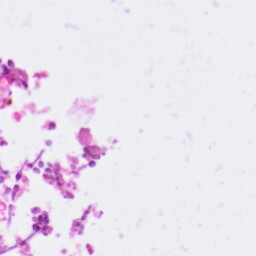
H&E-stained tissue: Pancreatic